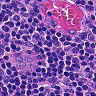
Metastatic tissue present: no